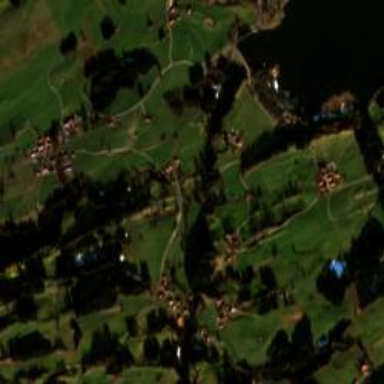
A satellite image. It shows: Small hamlet.